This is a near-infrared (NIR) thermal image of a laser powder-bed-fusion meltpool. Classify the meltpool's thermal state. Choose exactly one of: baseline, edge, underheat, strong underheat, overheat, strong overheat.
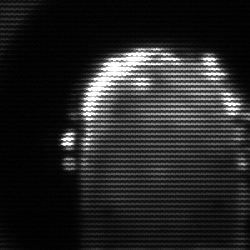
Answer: baseline